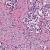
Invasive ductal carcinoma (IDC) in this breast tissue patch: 1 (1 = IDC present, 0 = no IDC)